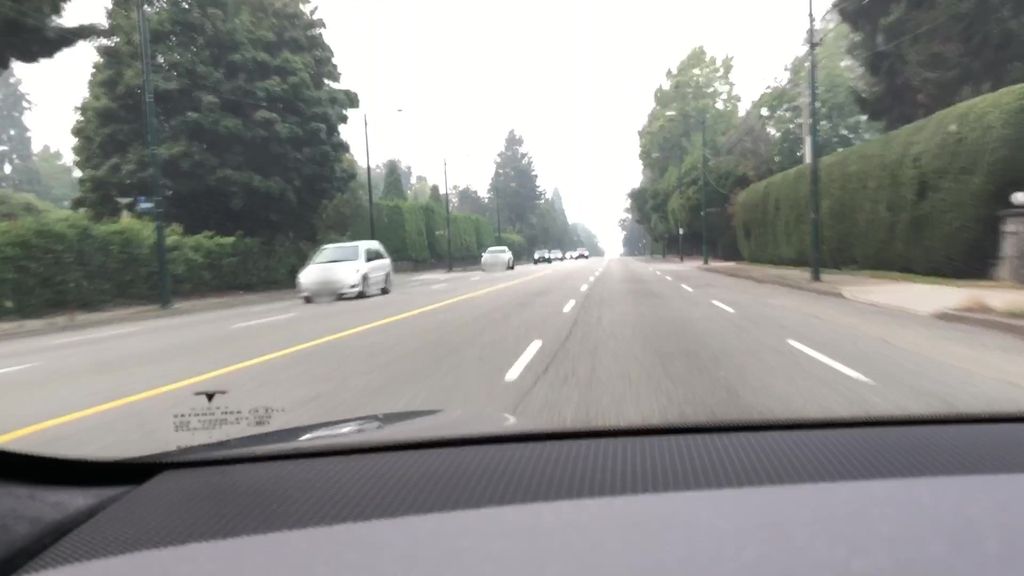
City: vancouver